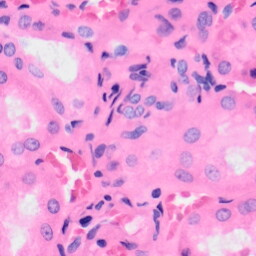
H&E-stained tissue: Kidney